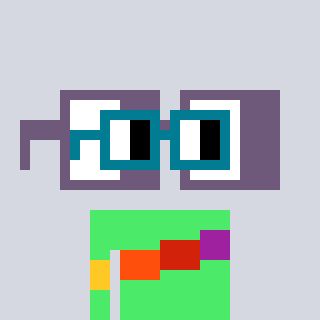
a pixel art character with square dark green glasses, a glasses-shaped head and a teal-colored body on a cool background